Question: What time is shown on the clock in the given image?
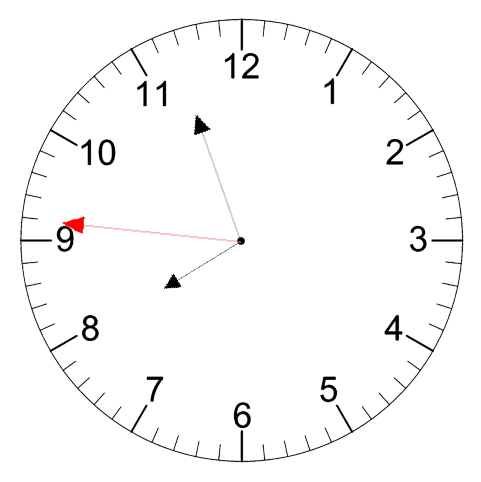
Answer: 07:56:46